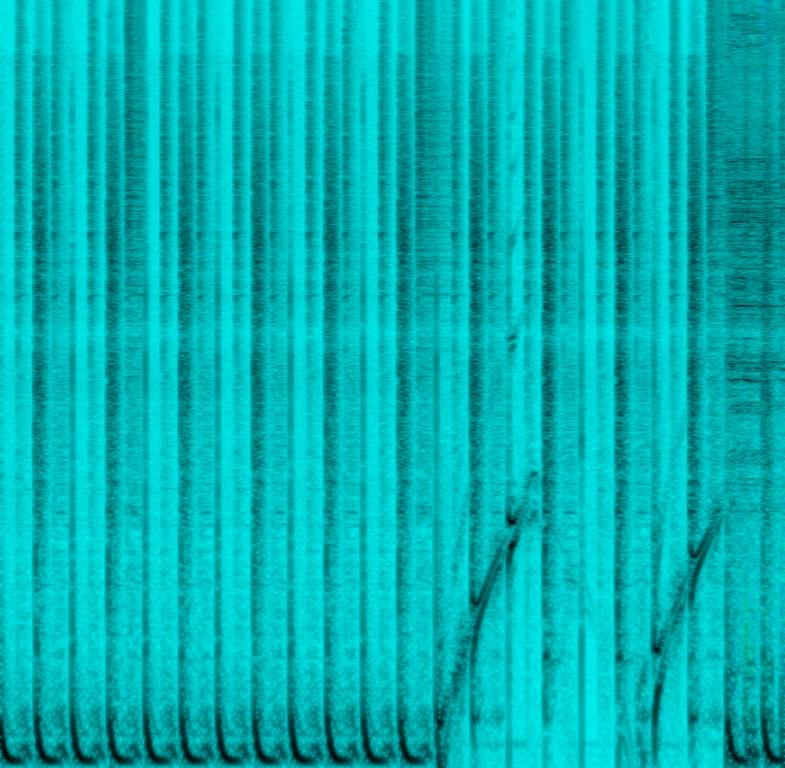
The song is an instrumental. The song is medium tempo with a steady drumming rhythm, cymbal crashes, groovy bass line and various percussion hits. The song is youthful and energetic. The song has an average audio quality.